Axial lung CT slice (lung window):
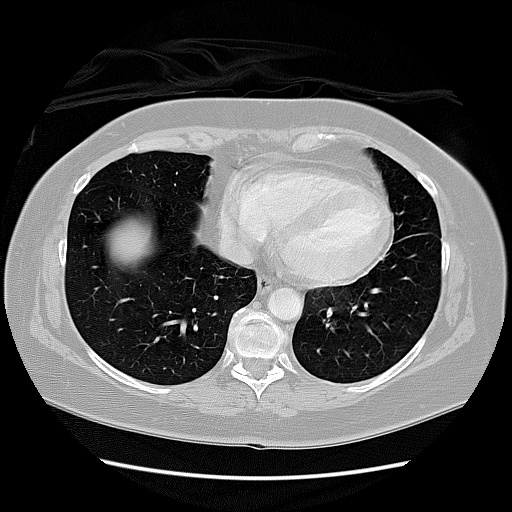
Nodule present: no